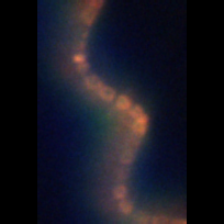
Taxon: Chaetoceros
Group: Diatoms